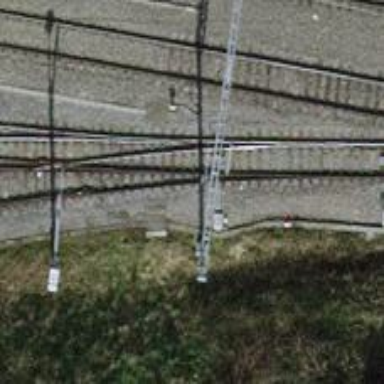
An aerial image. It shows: Single-track railway siding with electrified contact lines.